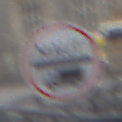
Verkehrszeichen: Mautpflicht
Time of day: Midday
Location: Outdoor (Urban)
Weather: Overcast
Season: NotSpecified
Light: Natural